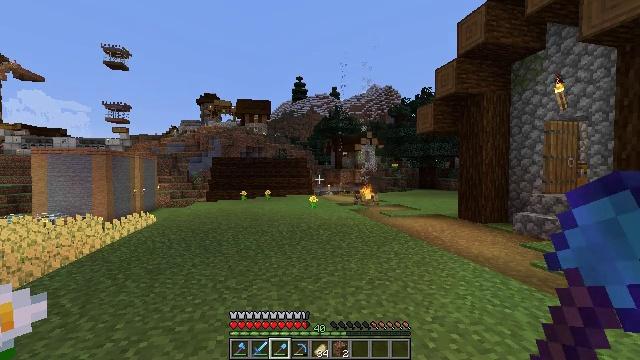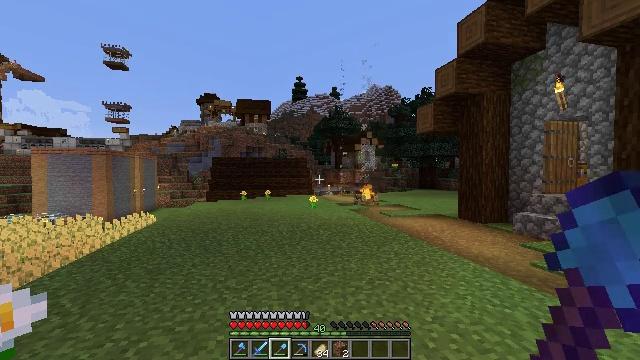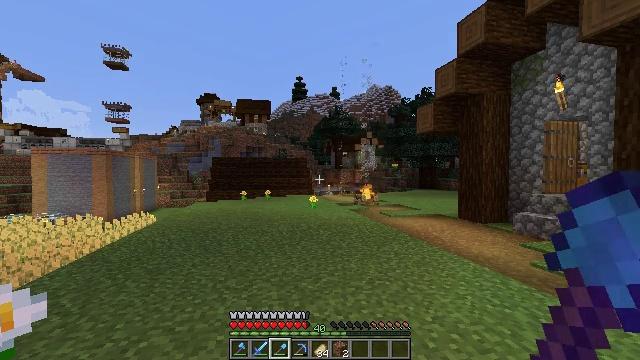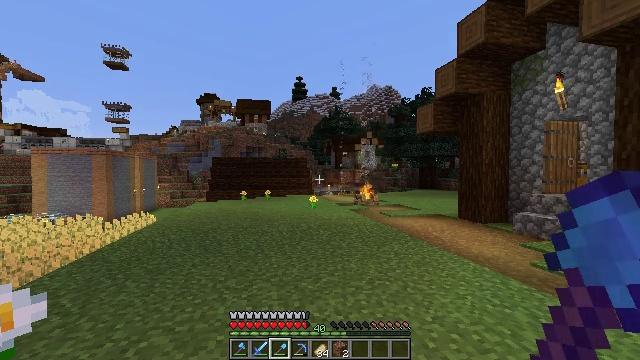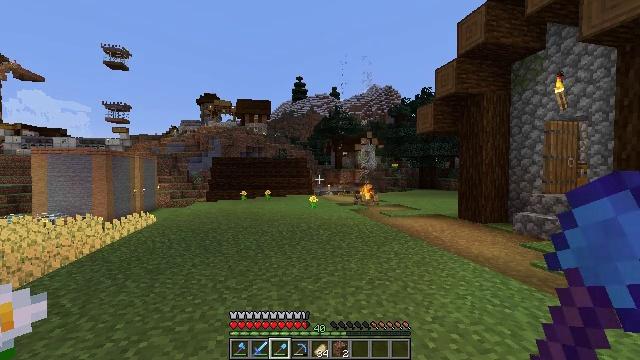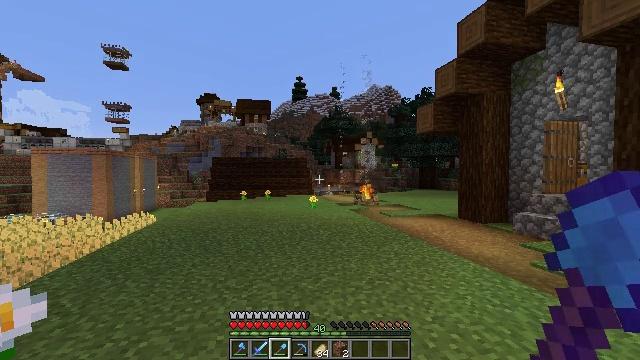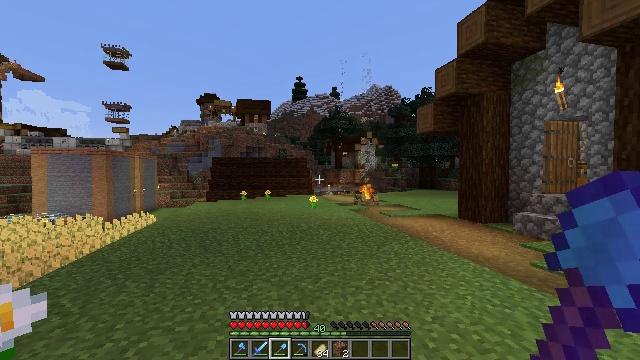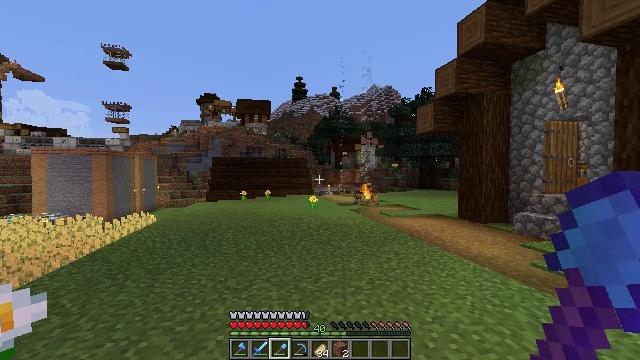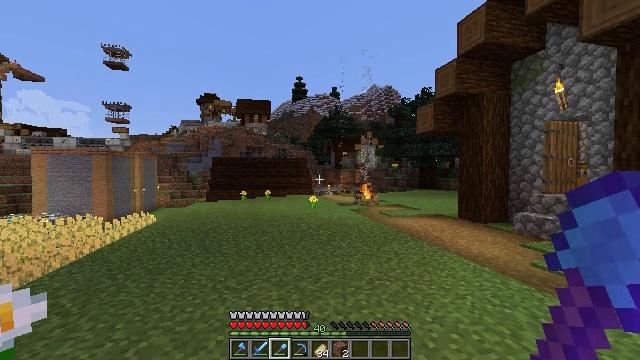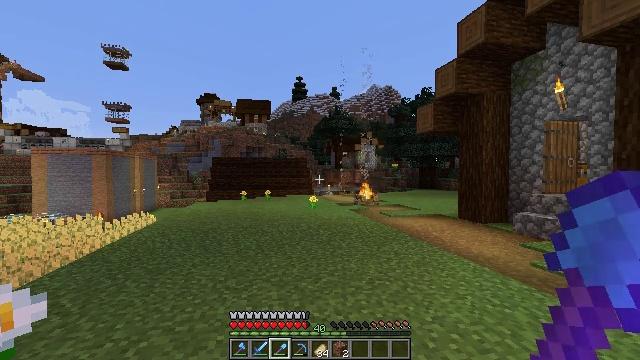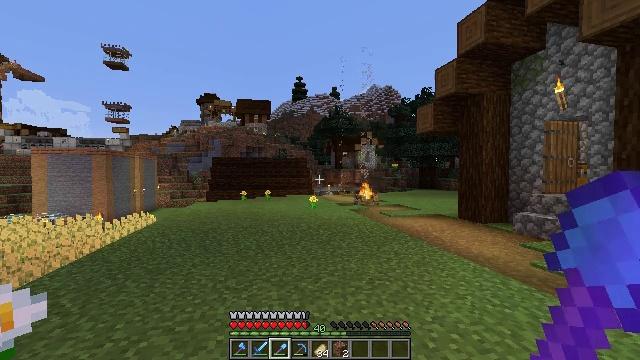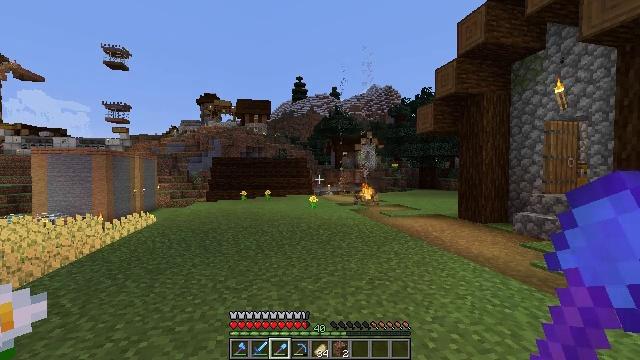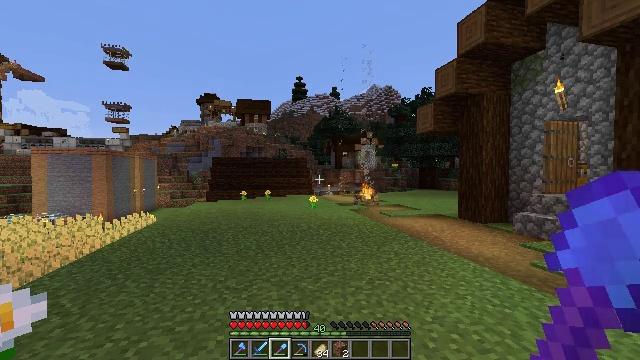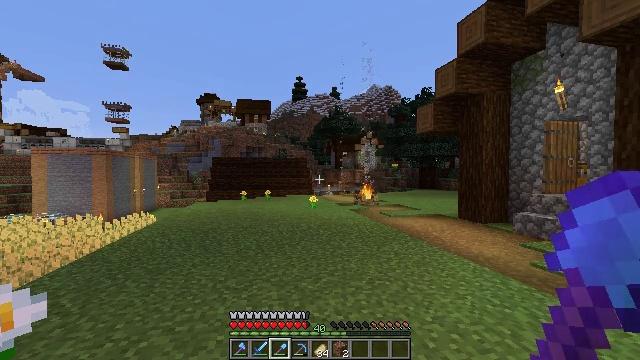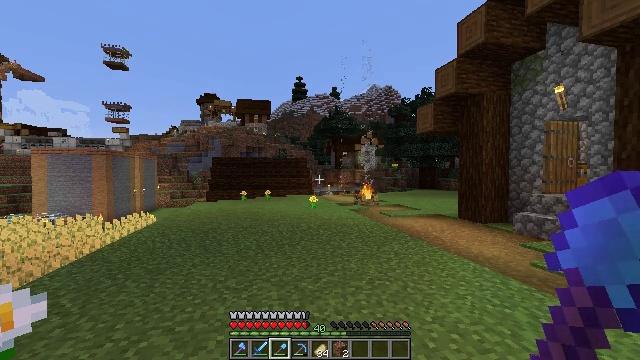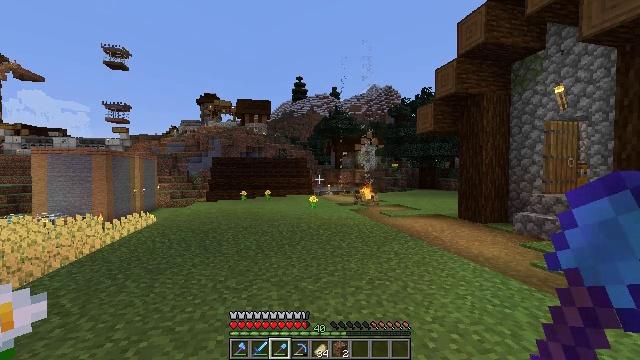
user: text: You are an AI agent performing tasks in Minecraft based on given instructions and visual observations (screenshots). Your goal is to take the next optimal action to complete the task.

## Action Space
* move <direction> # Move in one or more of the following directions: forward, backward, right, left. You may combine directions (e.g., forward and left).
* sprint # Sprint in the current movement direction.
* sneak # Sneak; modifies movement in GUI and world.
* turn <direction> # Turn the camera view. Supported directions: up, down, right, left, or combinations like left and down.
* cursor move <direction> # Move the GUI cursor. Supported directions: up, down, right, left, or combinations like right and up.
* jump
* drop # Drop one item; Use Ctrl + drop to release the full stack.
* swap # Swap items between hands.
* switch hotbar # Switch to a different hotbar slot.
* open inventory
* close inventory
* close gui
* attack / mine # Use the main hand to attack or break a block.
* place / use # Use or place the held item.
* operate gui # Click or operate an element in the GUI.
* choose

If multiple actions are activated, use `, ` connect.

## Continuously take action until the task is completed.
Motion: motion action
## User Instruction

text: Collect wheat crops.
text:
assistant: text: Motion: no_op
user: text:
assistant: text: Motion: no_op
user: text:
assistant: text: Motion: no_op
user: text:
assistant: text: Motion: no_op
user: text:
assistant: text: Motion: no_op
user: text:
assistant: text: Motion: no_op
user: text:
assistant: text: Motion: no_op
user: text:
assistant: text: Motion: no_op
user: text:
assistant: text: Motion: no_op
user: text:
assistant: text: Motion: no_op
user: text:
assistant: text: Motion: no_op
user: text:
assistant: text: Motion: no_op
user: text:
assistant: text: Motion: no_op
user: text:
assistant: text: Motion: no_op
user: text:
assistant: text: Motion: no_op
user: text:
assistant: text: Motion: no_op
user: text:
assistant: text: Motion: no_op
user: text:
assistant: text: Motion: no_op
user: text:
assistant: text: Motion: no_op
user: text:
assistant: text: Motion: no_op
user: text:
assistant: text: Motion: no_op
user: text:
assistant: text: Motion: no_op
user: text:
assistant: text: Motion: no_op
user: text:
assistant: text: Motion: no_op
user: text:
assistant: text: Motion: no_op
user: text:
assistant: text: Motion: no_op
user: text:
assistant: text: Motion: no_op
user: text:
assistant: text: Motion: no_op
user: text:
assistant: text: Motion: no_op
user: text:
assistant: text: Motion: no_op